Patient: sex M, age 68
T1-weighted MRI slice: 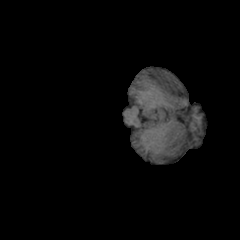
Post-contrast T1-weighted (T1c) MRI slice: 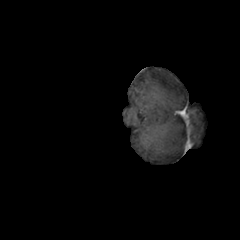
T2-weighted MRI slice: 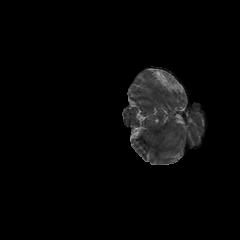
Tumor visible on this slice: no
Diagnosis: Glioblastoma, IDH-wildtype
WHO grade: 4